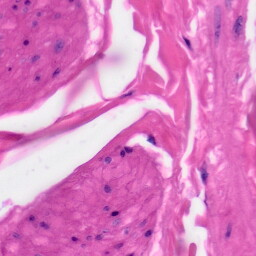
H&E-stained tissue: Skin